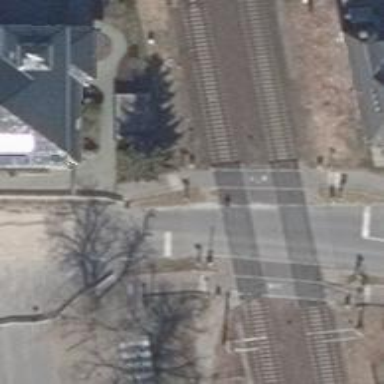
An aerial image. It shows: Railway crossing with lights and full barrier.